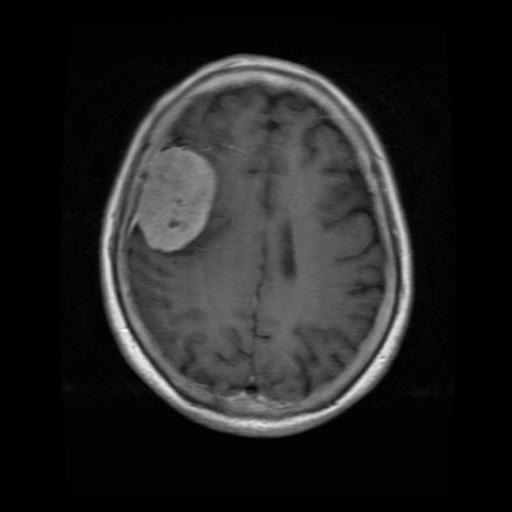
Label: meningioma